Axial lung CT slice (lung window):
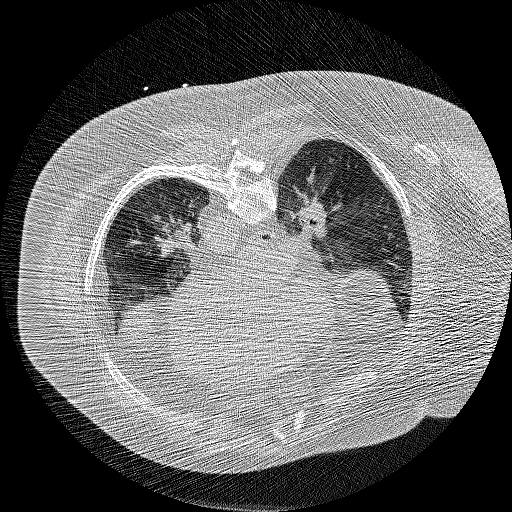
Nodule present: no